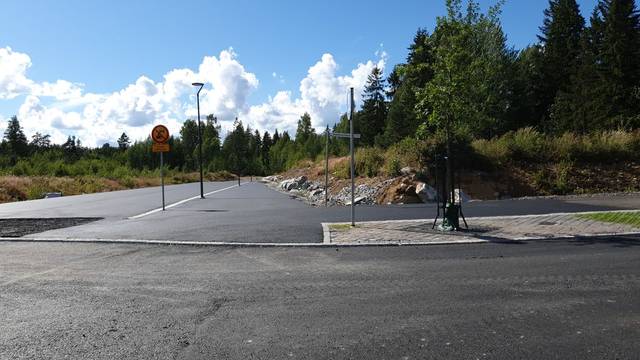
Region: Finland
Coordinates: 60.397, 25.045